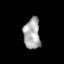
Tissue: lung
Cell type: Epithelial cells
Senescence score: 0.2378
Nuclear area (px): 504
Mean DAPI intensity: 170.343